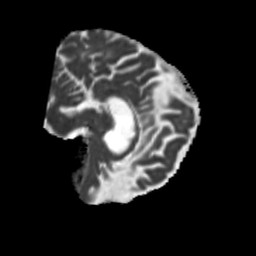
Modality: MD
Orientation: sagittal
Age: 68
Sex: male
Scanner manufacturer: siemens
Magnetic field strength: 3 T
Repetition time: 5.25 s
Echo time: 0.08 s